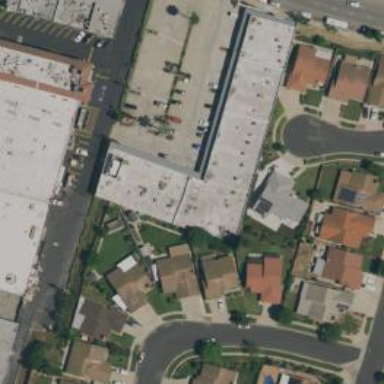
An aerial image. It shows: Retail building.